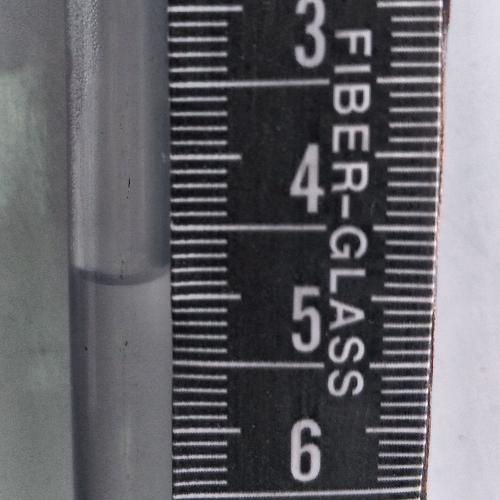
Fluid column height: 4.8 cm